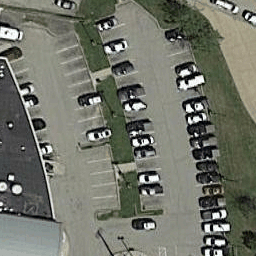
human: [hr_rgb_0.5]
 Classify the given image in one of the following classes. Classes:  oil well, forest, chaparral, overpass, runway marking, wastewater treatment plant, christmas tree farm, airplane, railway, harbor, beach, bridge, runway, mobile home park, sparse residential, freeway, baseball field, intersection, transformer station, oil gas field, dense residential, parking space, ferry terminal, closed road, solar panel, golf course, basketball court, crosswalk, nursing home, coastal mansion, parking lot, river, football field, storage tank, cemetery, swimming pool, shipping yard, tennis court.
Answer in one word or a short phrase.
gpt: parking lot